Interaction volume radius: 5 \u00c5
Interaction volume height: 30 \u00c5
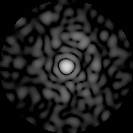
Disorder parameter: 0.8246